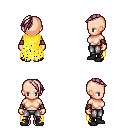
a pixel art fantasy rpg character, female body template, human, light skin, yellow tattered cape, metal pants, white blonde long mohawk hairstyle, cloth bracers, black shoes, four views (front, back, left, right), 2x2 character sprite sheet, small pixel art, hard edges, no anti-aliasing